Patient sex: M
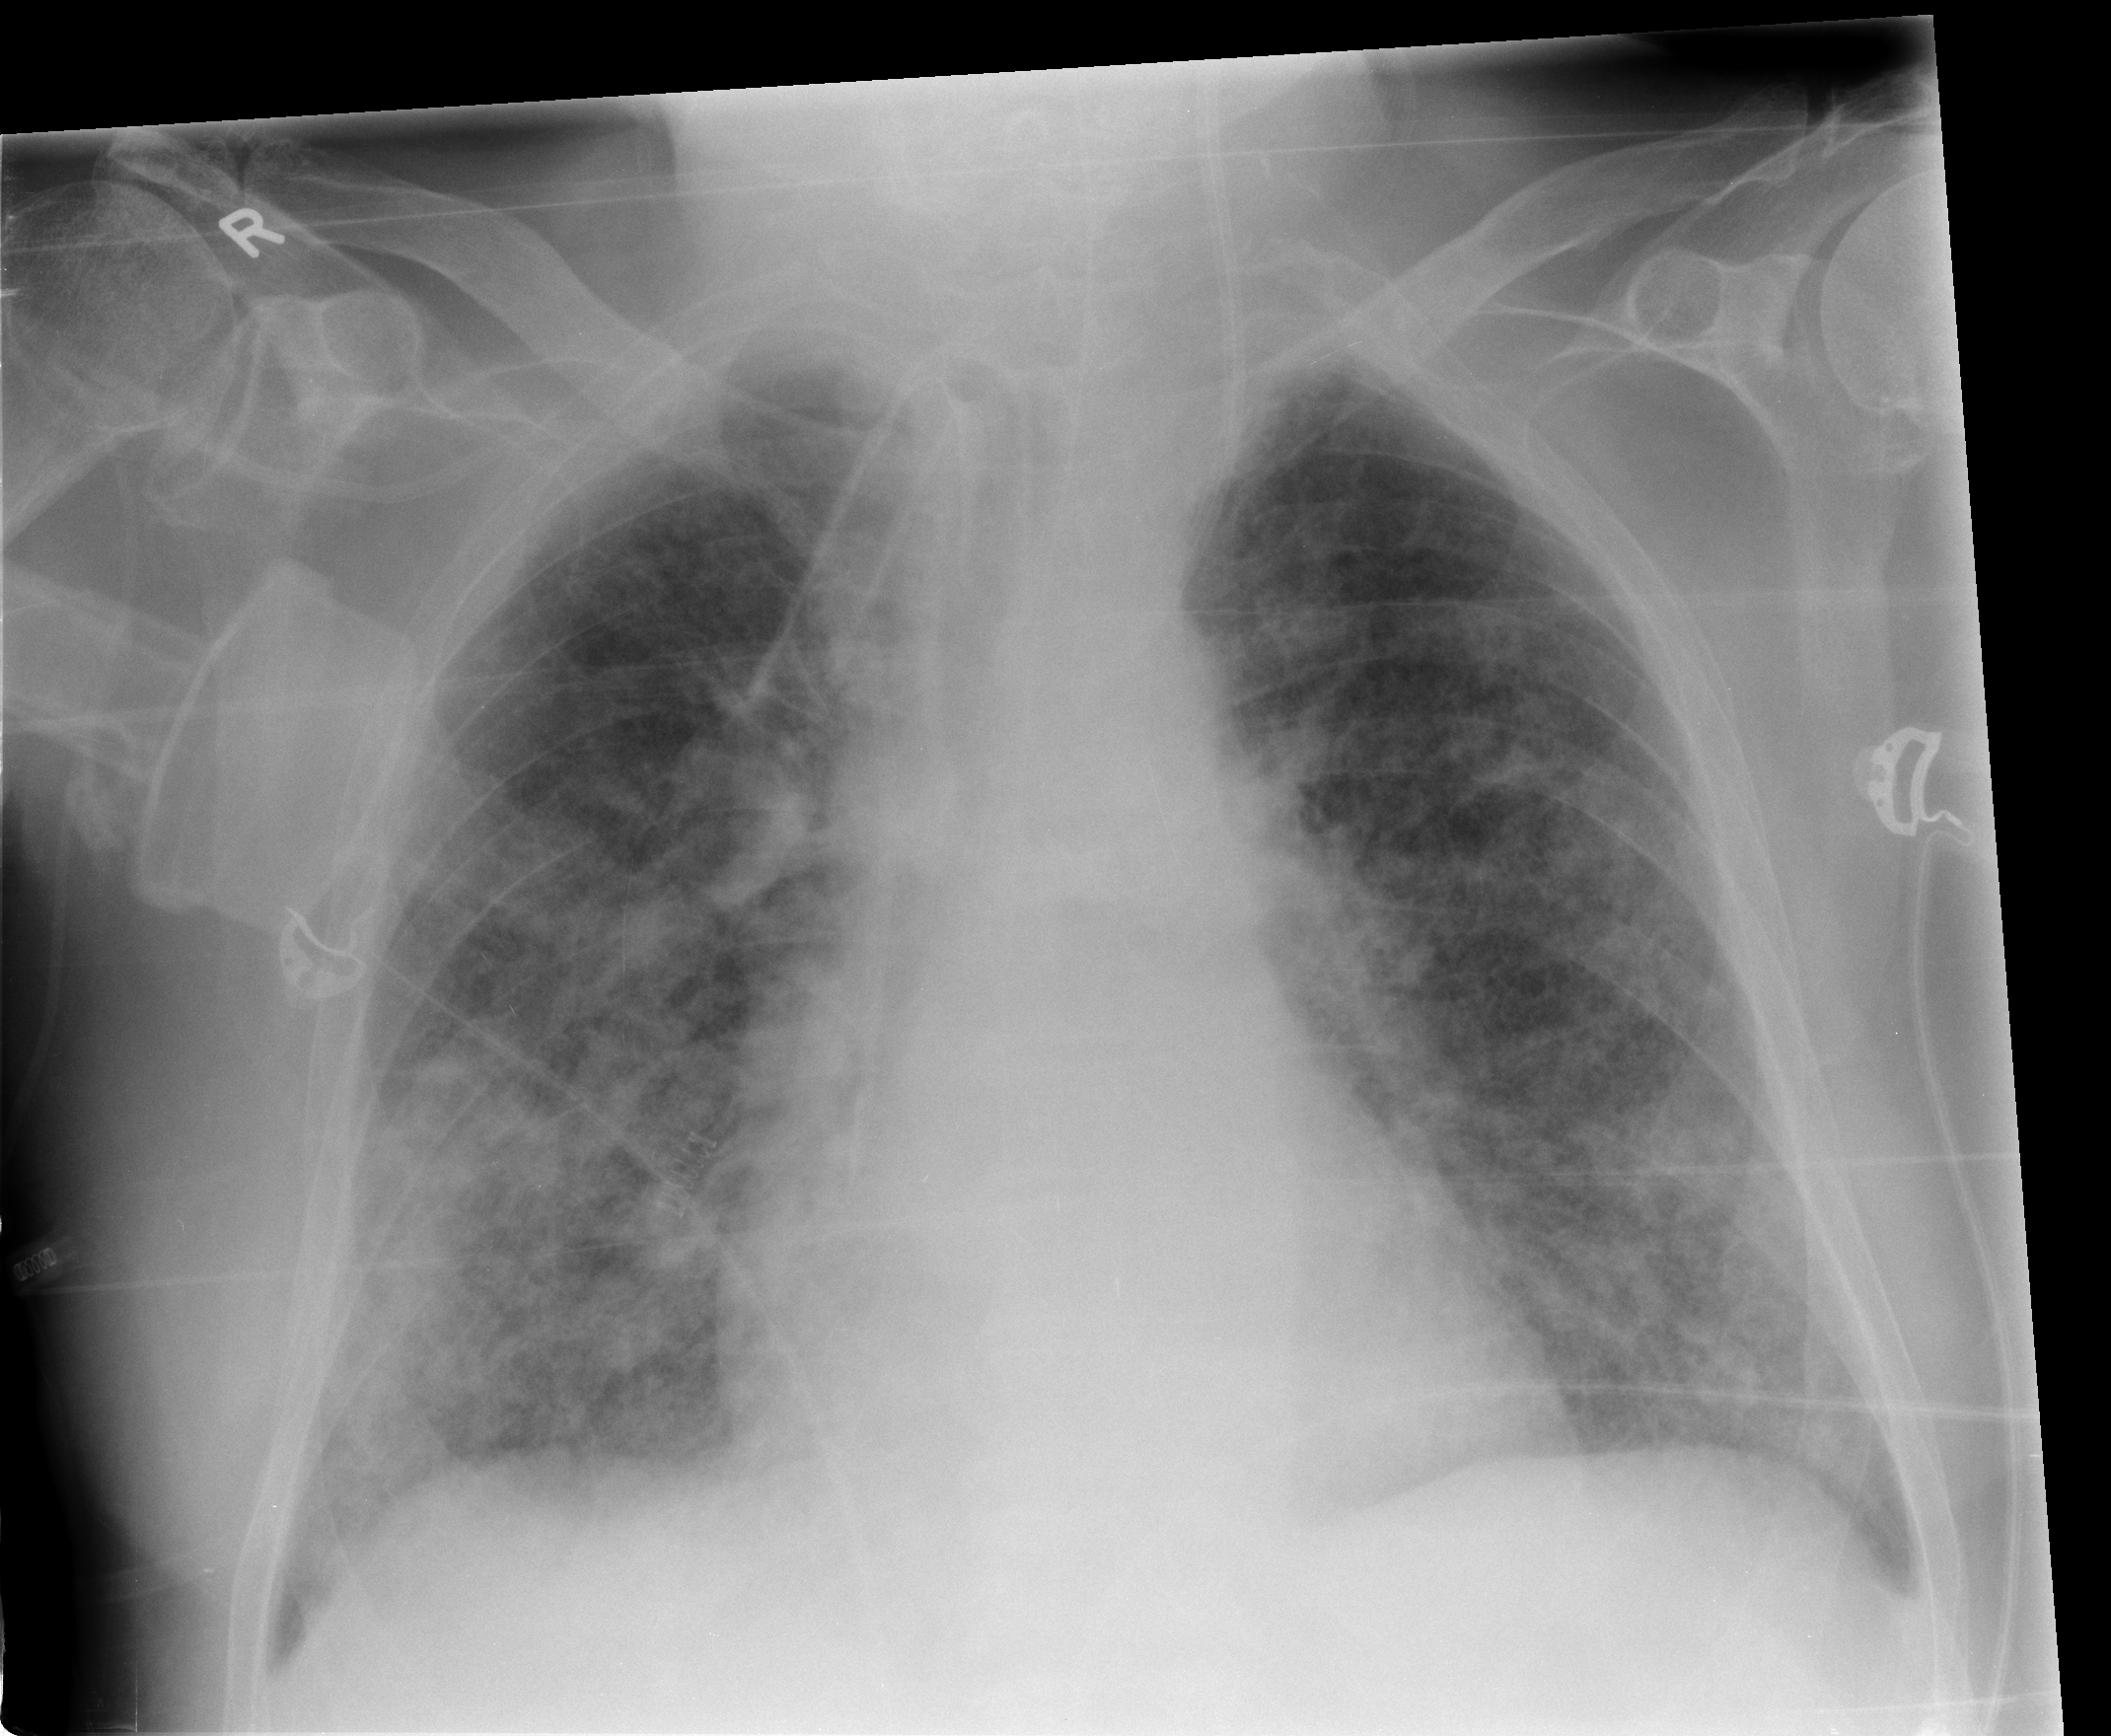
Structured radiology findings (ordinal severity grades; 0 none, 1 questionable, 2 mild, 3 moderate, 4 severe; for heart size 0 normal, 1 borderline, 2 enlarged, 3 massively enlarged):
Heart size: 1
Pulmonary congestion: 2
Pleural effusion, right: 0
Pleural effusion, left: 1
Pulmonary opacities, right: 3
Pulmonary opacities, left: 2
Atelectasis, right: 2
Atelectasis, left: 2